Interaction volume radius: 5 \u00c5
Interaction volume height: 30 \u00c5
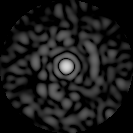
Disorder parameter: 0.837